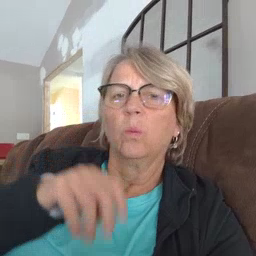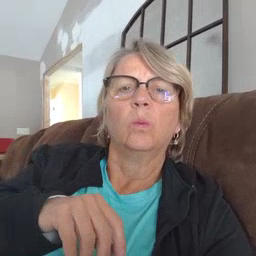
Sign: clown